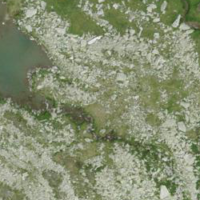
EUNIS habitat code: 31
Species observed at this site:
Oenanthe oenanthe
Anthus spinoletta
Phoenicurus ochruros
Corvus corax
Falco tinnunculus
Pyrrhocorax graculus
Aquila chrysaetos
Ptyonoprogne rupestris